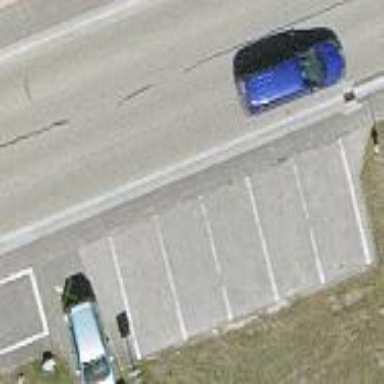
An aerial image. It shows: Parking area with surface.